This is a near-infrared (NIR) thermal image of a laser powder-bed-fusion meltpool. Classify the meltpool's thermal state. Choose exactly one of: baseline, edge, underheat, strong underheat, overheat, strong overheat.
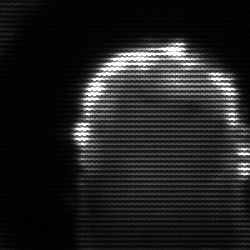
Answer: baseline